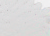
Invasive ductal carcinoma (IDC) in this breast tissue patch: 0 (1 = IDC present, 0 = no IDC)